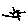
Label: sun